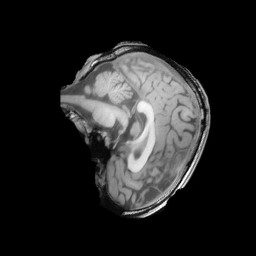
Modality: T1w
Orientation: sagittal
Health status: ill
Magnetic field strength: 3 T